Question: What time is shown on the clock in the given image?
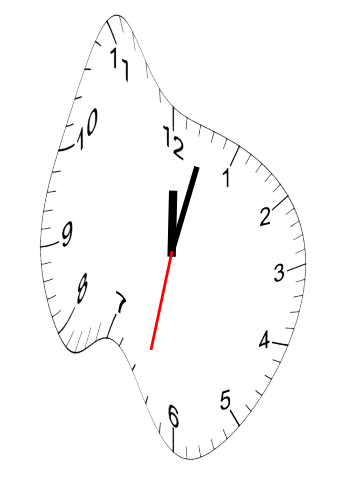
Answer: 12:02:32